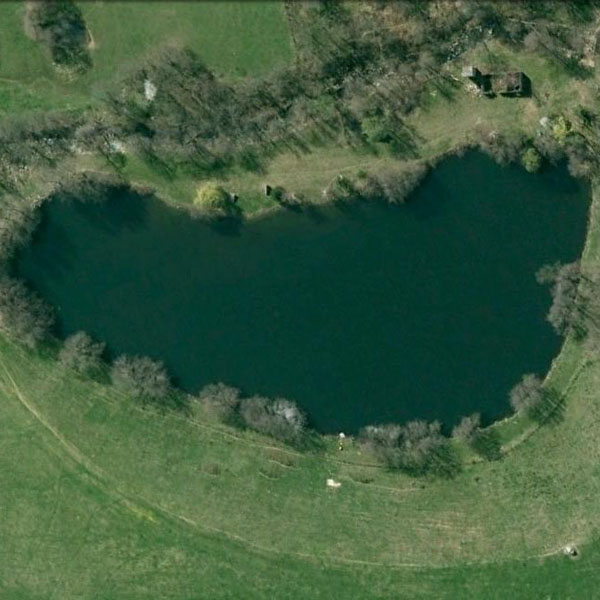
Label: Pond